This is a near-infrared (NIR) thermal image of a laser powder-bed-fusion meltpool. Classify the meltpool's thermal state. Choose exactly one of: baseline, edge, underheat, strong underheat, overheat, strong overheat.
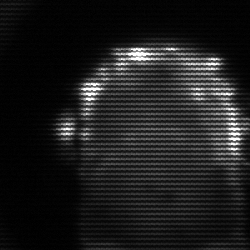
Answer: strong underheat